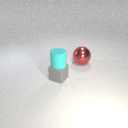
small cyan rubber cylinder above small gray rubber cube